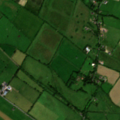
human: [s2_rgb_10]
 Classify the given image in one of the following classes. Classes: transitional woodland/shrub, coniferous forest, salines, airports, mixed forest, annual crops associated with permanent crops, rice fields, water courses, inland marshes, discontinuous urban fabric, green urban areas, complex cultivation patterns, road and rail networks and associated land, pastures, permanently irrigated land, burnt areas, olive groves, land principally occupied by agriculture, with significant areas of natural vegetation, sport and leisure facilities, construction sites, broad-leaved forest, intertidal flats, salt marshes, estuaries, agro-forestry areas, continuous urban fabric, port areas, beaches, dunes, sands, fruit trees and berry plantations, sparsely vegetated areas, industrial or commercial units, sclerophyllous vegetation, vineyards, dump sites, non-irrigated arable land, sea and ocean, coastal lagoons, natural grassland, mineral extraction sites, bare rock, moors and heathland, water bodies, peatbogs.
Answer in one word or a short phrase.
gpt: pastures